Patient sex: F
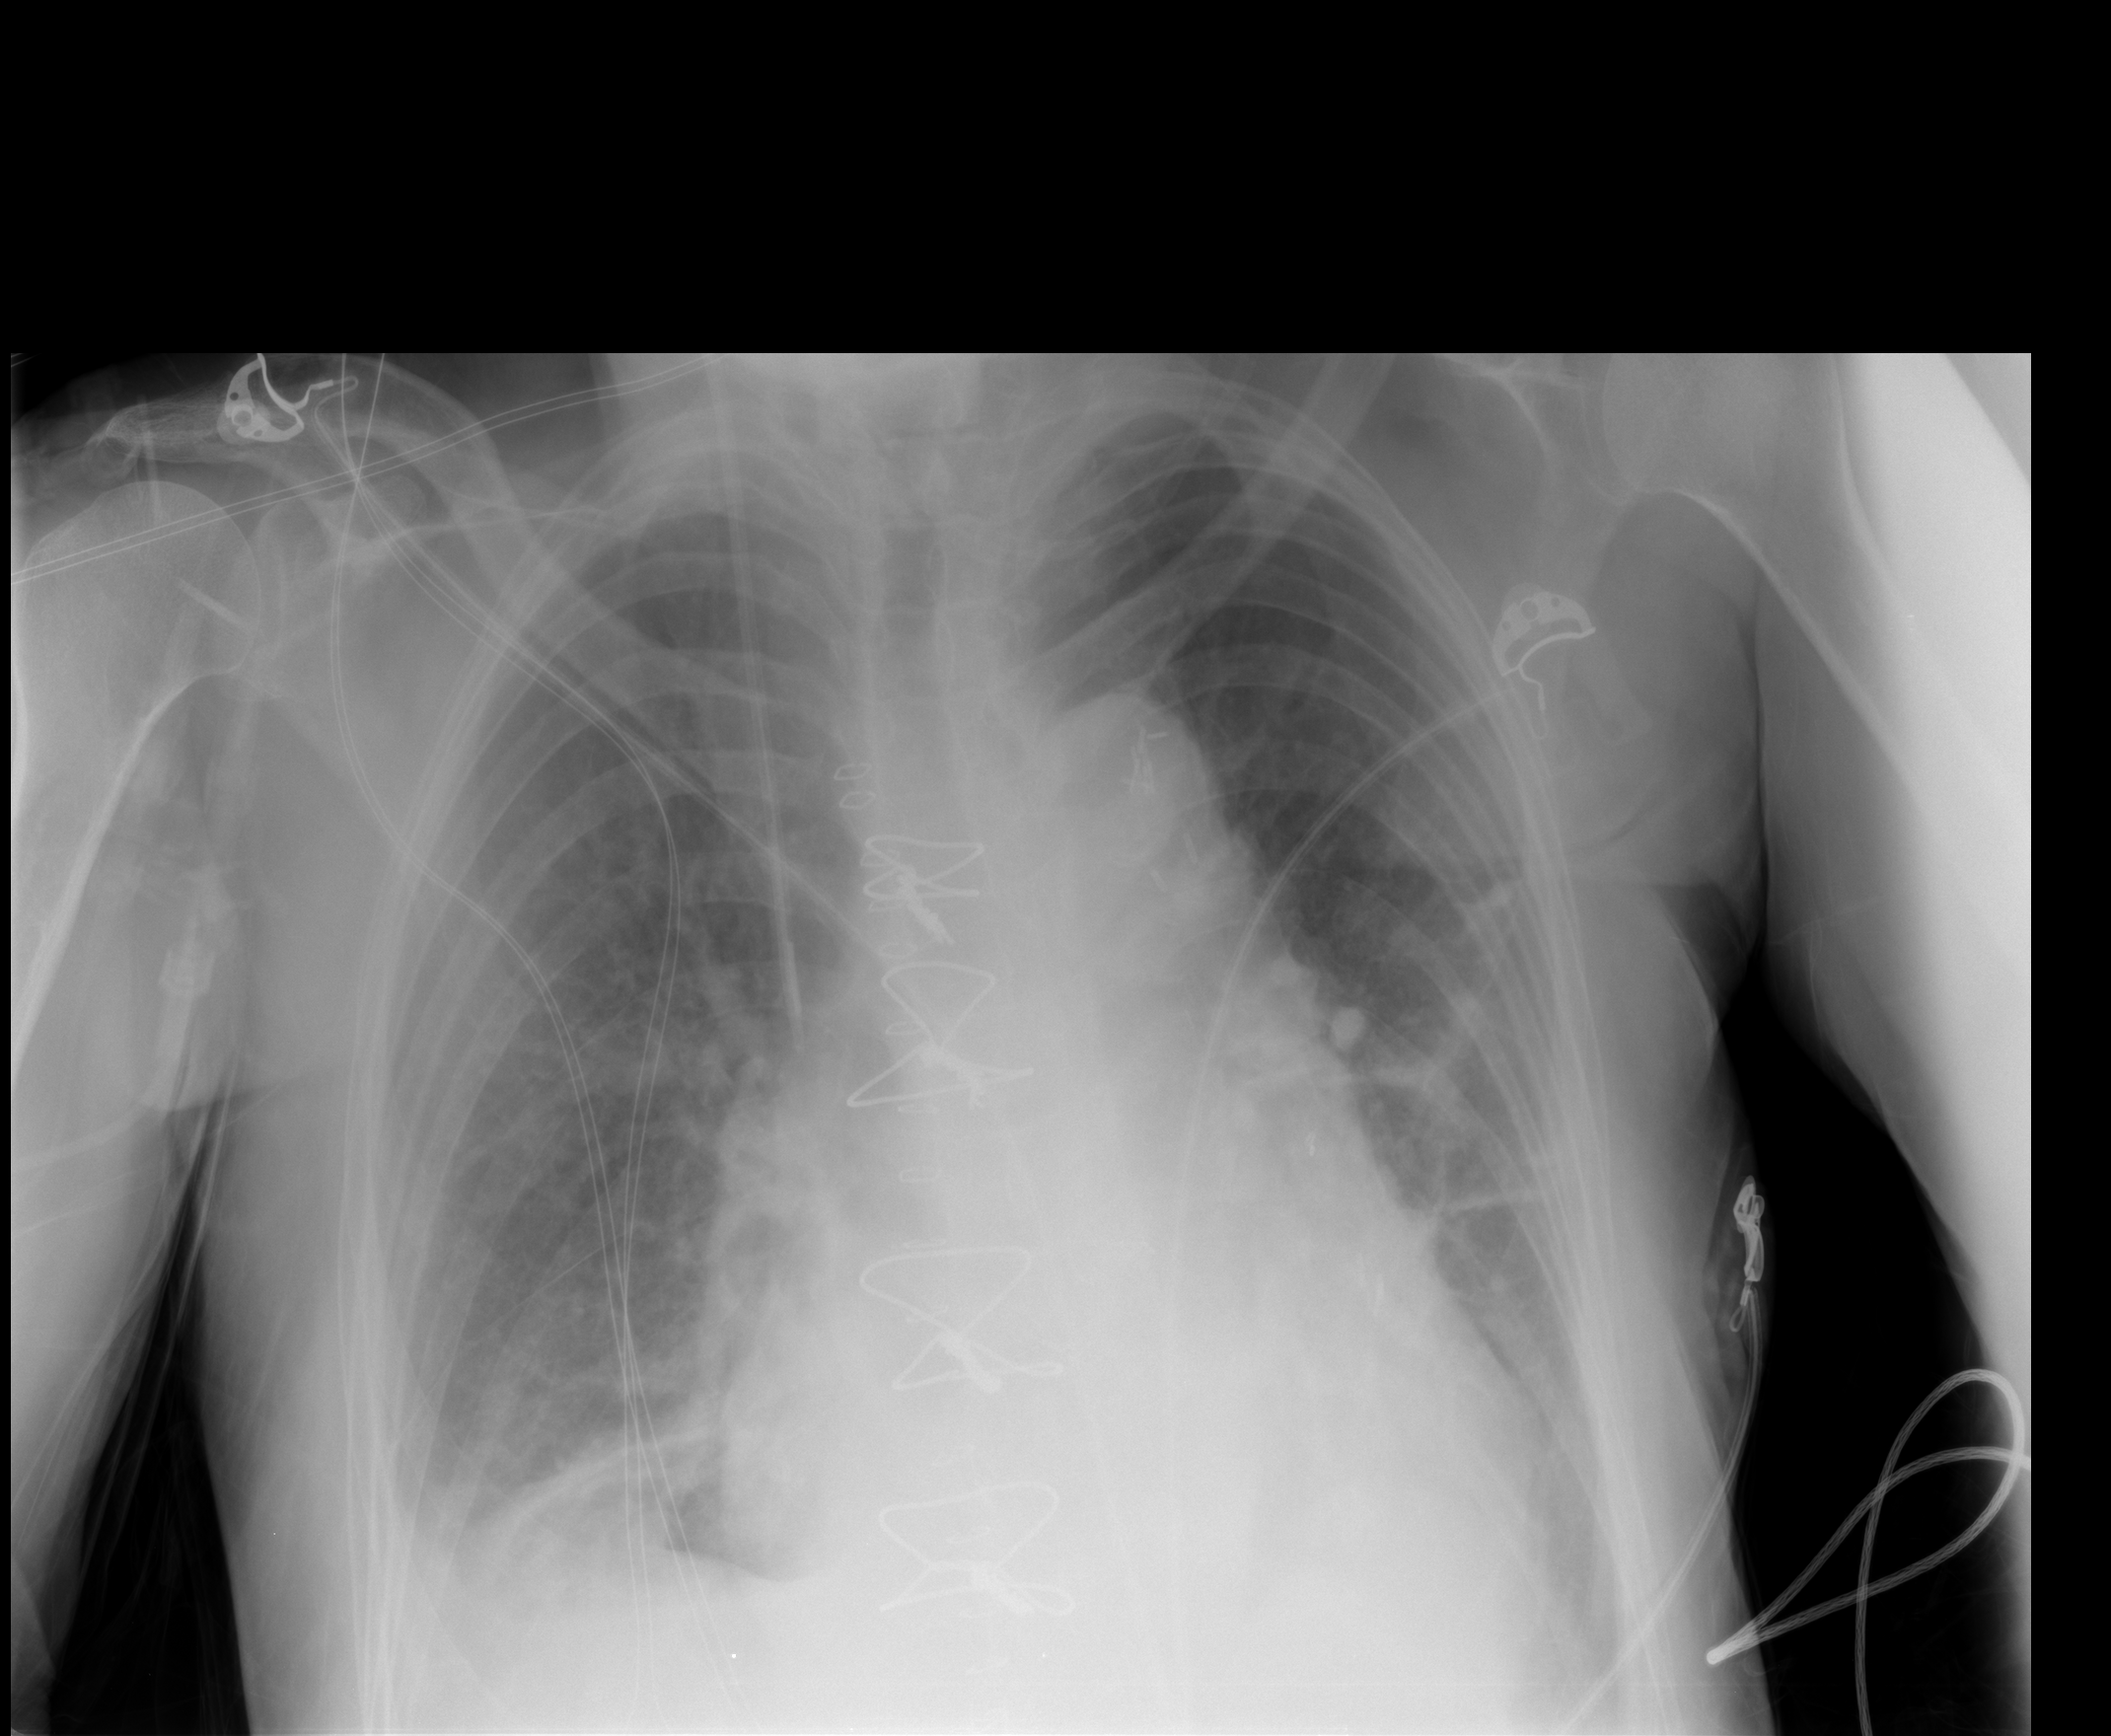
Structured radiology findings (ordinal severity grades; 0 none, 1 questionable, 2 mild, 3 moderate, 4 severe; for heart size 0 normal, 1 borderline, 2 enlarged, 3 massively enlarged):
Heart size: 2
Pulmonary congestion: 2
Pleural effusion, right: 2
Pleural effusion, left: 2
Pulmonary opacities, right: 0
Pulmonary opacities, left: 0
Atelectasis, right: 2
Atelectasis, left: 2